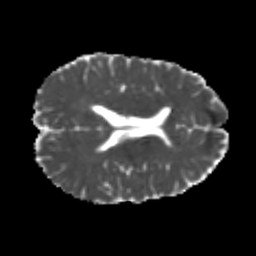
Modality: MD
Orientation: axial
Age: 25
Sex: male
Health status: healthy
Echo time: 0.074 s